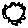
Label: sun